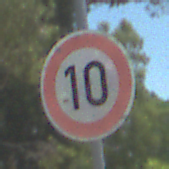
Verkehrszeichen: Geschwindigkeit10
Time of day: Midday
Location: Outdoor (Nature)
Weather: Clear
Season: NotSpecified
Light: Natural